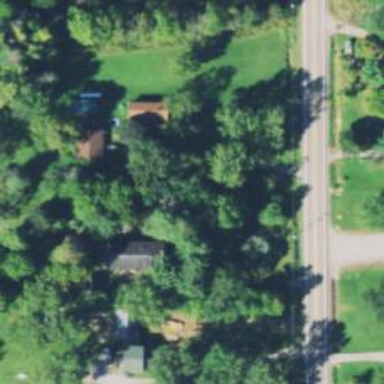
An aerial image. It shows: Driveway.